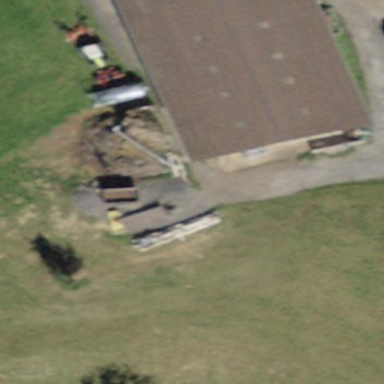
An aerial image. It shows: Rural barn.